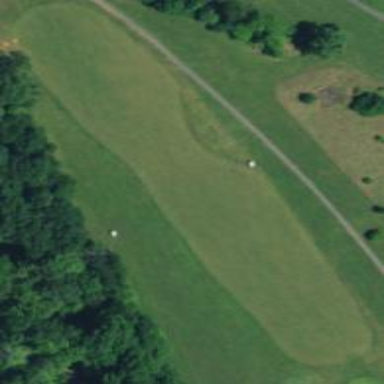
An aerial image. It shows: Grassy area serving as fairway for golf.